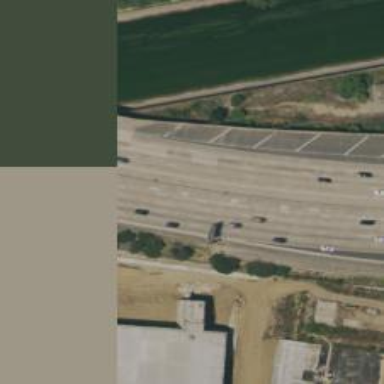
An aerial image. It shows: Motorway junction.